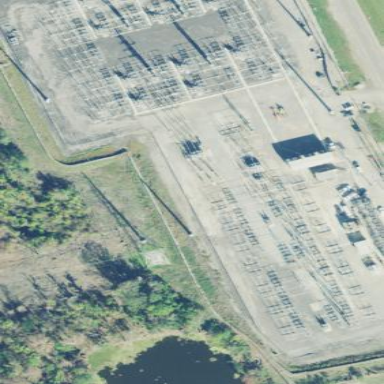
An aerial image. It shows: Fence surrounds transmission level power substation.